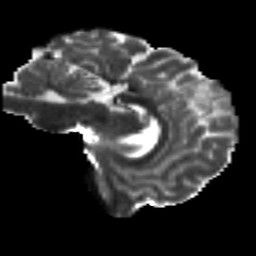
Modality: T2w
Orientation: sagittal
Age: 19
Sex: male
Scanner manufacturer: siemens
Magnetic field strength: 3 T
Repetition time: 8.8 s
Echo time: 0.085 s